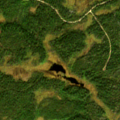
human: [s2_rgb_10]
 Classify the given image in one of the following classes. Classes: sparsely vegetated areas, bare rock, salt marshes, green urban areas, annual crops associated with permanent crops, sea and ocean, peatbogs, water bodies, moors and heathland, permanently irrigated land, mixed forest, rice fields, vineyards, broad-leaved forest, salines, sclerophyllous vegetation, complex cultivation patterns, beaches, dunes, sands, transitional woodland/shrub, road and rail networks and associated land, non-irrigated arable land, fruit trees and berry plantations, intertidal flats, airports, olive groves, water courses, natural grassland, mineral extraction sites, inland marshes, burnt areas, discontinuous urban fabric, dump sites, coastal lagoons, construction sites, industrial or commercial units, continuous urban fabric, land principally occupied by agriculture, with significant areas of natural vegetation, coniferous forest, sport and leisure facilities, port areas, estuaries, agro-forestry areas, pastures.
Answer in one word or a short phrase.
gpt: coniferous forest